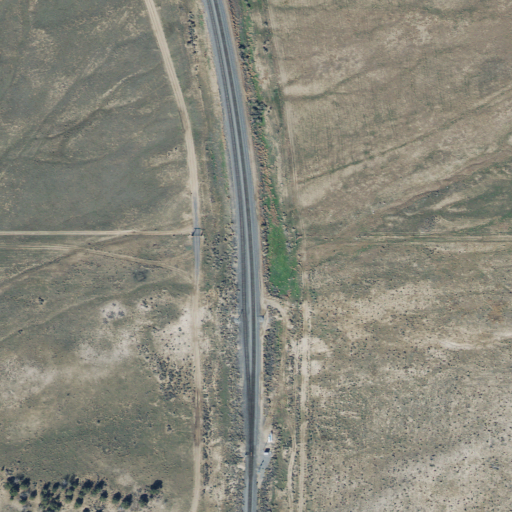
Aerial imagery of valley in Utah named Mammoth Gulch containing shrub and grassland